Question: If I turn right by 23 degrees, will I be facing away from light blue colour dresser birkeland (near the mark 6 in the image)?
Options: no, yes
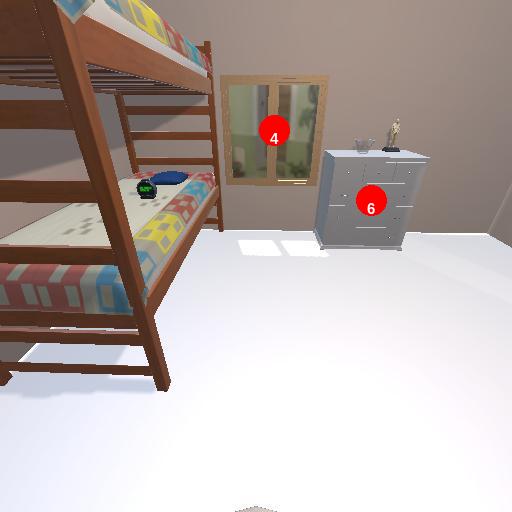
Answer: no